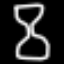
Label: hourglass